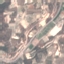
Land use / land cover class: PermanentCrop